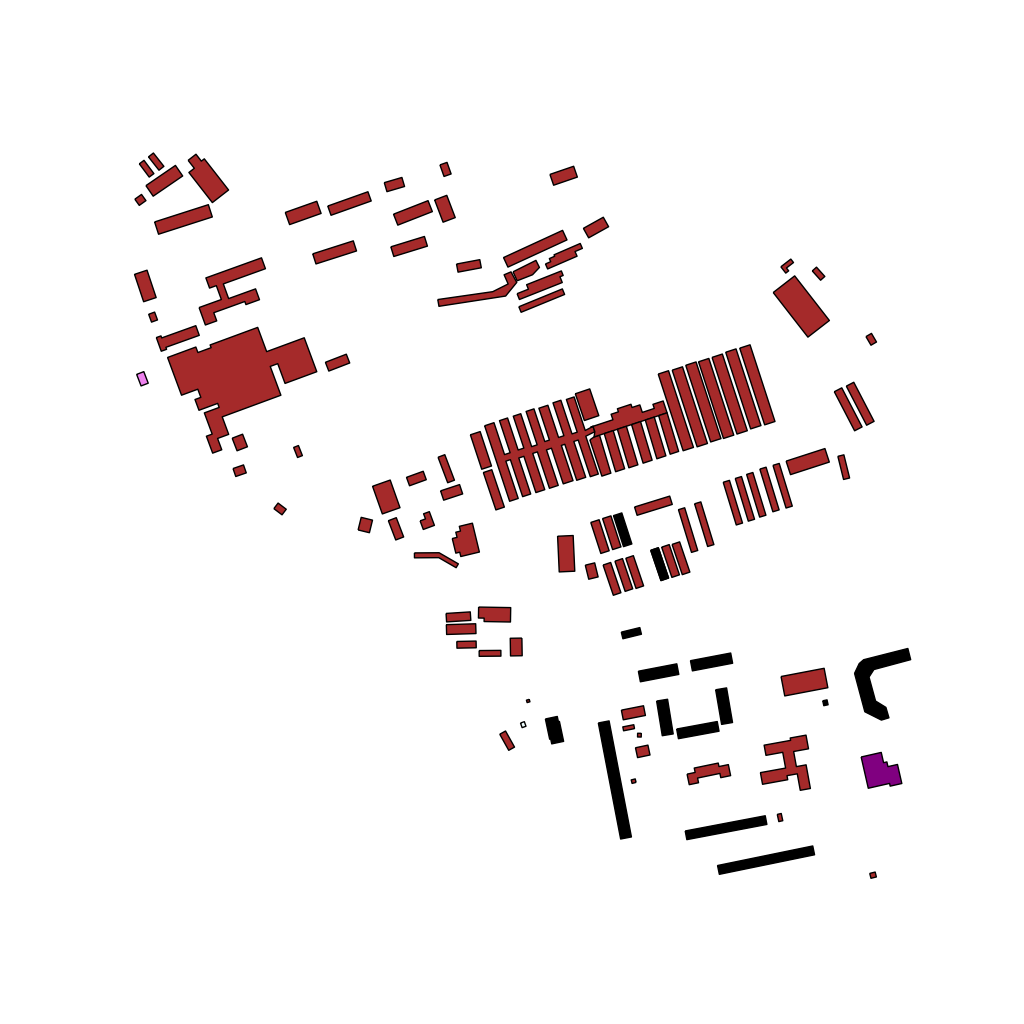
Tags: overhead vector_map, agriculture, industrial, recreation, residential, special, soviet, high_rise, individual_rise, low_rise, density_1, Building, Cafe, Facility, Grocery, Kinder, 1.0 km²